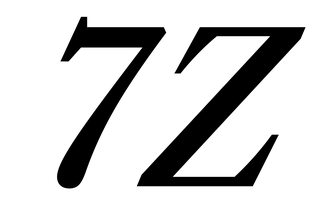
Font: LibreCaslonText-Italic_Medium_Italic